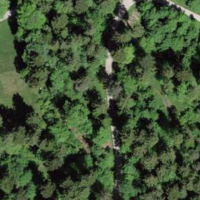
EUNIS habitat code: 52
Species observed at this site:
Colchicum autumnale